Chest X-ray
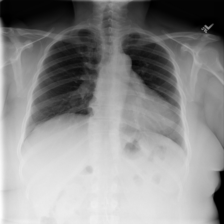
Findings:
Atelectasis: negative
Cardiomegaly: negative
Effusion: negative
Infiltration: negative
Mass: negative
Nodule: negative
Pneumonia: negative
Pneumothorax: negative
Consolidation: negative
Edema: negative
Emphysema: negative
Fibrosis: negative
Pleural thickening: negative
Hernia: negative